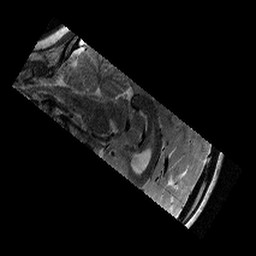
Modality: T2w
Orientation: sagittal
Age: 9
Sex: female
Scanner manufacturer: siemens
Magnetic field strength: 3 T
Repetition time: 9.23 s
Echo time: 0.067 s